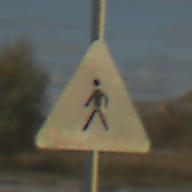
Verkehrszeichen: FussgaengerRechts
Umgebung: Outdoor, RoadRail
Tageszeit: MorningAfternoon
Wetter: PartlyCloudy
Licht: Natural
Jahreszeit: NotSpecified
Kontrast: HighContrast